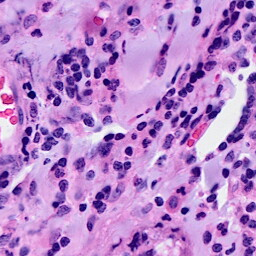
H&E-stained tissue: Breast